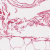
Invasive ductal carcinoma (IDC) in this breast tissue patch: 0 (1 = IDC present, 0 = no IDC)